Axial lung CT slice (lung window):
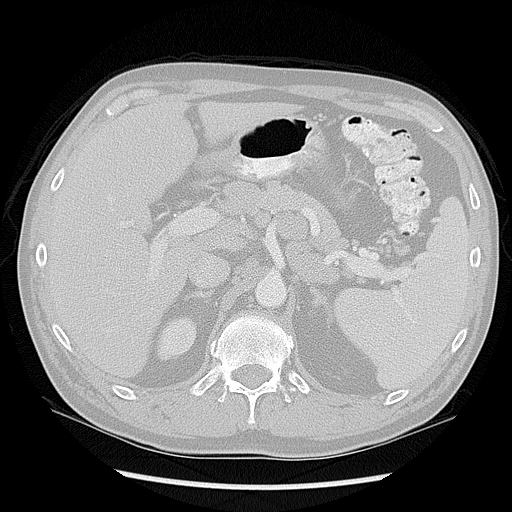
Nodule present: no